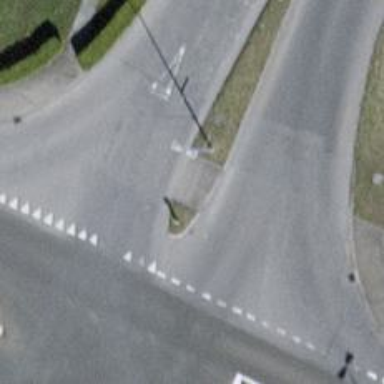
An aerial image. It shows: Unclassified asphalt road with traffic calming island.